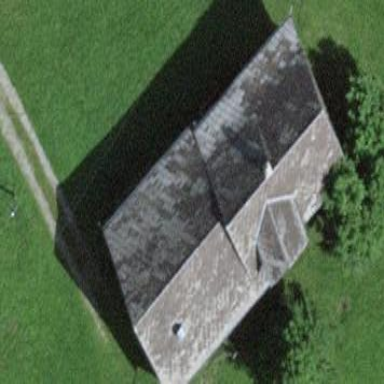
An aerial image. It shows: Farm building with gabled roof.